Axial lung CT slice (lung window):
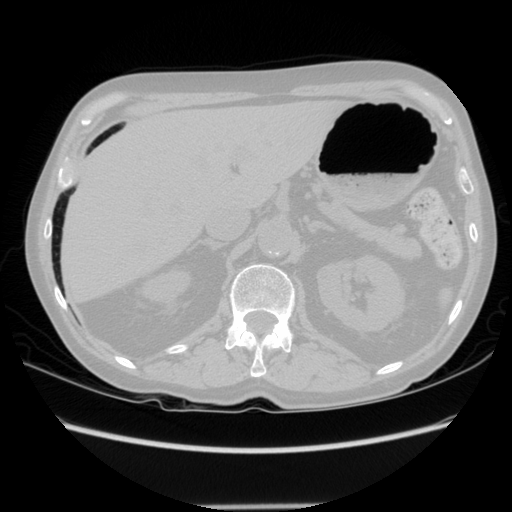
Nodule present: no